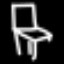
Label: chair